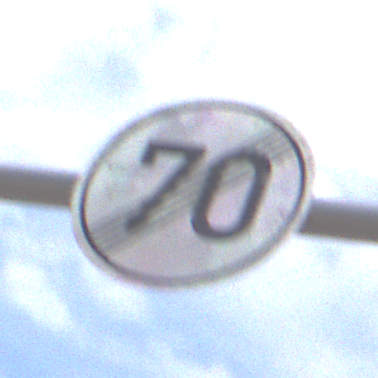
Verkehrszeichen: EndeGeschwindigkeit70
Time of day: Midday
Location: Outdoor (RoadRail)
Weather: PartlyCloudy
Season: NotSpecified
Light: Natural